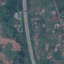
Land use / land cover: Highway